Question: Real beginner's question:
My university group are working on an Android project. We're hosting it on an repository. I tried to download a version but I can't get it working.
I have Eclipse 32Bit installed, with the latest version of the JDK. I have the Android SDK Manager installed, with Android SDK Tools, Android SDK Platform-Tools, Android 4.2.2(API 17), Android 4.1.2(API 16) and all the extras installed.
To begin with, I was getting an error "Android requires compiler compliance level 5.0 or 6.0. Found '1.7' instead. Please use Android Tools > Fix Project Properties." I did this but it didn't fix anything. I found an alternative fix on Google which suggested I right click the project and go to properties. Then, go to Java Compiler, choose Enable Project Specific Settings and choose a lower compliance level. I did this and set it to 1.6.
I've read that something could be missed from the Android Manifest but I honestly don't know what. This is a copy of it:
'''
<?xml version="1.0" encoding="utf-8"?>
<manifest xmlns:android="http://schemas.android.com/apk/res/android"
package="com.csc7045project"
android:versionCode="1"
android:versionName="1.0" >
<uses-sdk
android:minSdkVersion="12"
android:targetSdkVersion="16" />
<permission
android:name="com.csc7045project.permission.MAPS_RECEIVE"
android:protectionLevel="signature"/>
<uses-permission android:name="com.csc7045project.permission.MAPS_RECEIVE"/>
<uses-permission android:name="android.permission.INTERNET"/>
<uses-permission android:name="android.permission.WRITE_EXTERNAL_STORAGE"/>
<uses-permission android:name="com.google.android.providers.gsf.permission.READ_GSERVICES"/>
<uses-permission android:name="android.permission.ACCESS_COARSE_LOCATION"/>
<uses-permission android:name="android.permission.ACCESS_FINE_LOCATION"/>
<uses-feature
android:glEsVersion="0x00020000"
android:required="true"/>
<application
android:allowBackup="true"
android:icon="@drawable/ic_launcher"
android:label="@string/app_name"
android:theme="@style/AppTheme" >
<activity
android:name="com.csc7045project.EventActivity"
android:label="@string/app_name" >
<intent-filter>
<action android:name="android.intent.action.MAIN" />
<category android:name="android.intent.category.LAUNCHER" />
</intent-filter>
</activity>
<meta-data
android:name="com.google.android.maps.v2.API_KEY"
android:value="AIzaSyCvdEysH-5FQeiNDiiXFBd25iZLtZYIdUY"/>
</application>
</manifest>
'''
In the main code of the project, the issue all seems to resolve around GoogleMaps. There is a variable GoogleMap map, and all references to the variable map in the code are errors. I do have the Google APIs downloaded through the SDK Manager.
I'd appreciate any advice on how to fix it so I can start to contribute. Additionally, I should point out at this stage that the project does work on other machines, so it's not an error with the code.
Edit: When I run, I get the following 18 errors (some of these errors are repeated multiple times):
'''
CameraUpdateFactory cannot be resolved
CameraUpdateFactory cannot be resolved
GoogleMap cannot be resolved to a type
LatLng cannot be resolved to a type
MapFragment cannot be resolved to a type
Marker cannot be resolved to a type
MarkerOptions cannot be resolved to a type
OnMarkerClickListener cannot be resolved to a type
'''
Edit 2:

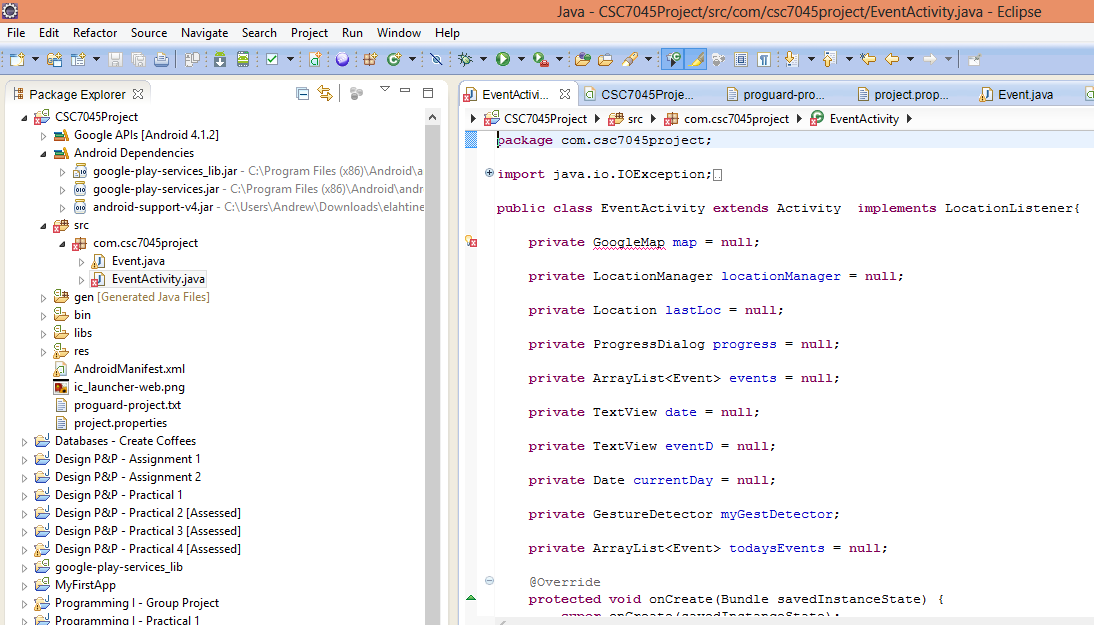
Answer: From the errors you receive it seems like you handled you first problem:
'''
Android requires compiler compliance level 5.0 or 6.0. Found '1.7'
'''
now you problem is derived from the fact that classes that are related to Google Map API V2 can't be found by the compiler. this problem will occur when you don't perform the Google Map API V2 referencing correctly.
please head to this guide I wrote on how to properly integrate Google Maps in your application and follow the first three steps to get an idea of how it's done correctly:
<URL>